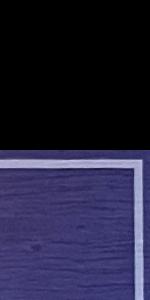
Label: Empty